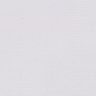
Metastatic tissue present: no